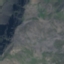
Land use / land cover: HerbaceousVegetation